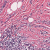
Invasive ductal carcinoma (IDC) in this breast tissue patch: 0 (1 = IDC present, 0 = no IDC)